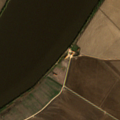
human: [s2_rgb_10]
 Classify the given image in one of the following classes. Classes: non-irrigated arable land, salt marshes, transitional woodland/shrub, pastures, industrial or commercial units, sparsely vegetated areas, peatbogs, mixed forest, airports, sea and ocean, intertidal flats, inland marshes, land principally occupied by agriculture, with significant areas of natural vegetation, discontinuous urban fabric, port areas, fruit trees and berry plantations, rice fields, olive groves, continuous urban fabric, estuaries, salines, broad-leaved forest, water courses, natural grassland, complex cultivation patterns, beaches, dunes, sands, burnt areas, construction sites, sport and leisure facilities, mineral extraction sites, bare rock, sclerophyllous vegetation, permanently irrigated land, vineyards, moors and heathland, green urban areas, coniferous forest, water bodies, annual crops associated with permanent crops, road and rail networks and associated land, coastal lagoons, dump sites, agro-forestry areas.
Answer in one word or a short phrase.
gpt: permanently irrigated land, water courses